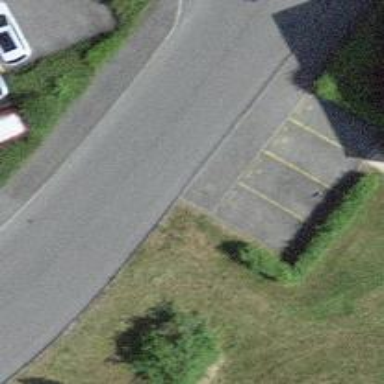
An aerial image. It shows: Unmarked crossing on footway.